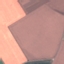
Land use / land cover: AnnualCrop